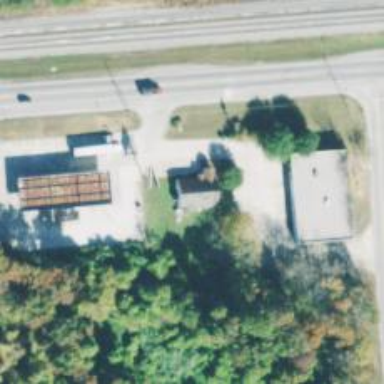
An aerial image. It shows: Veterinary facility.